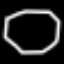
Label: octagon